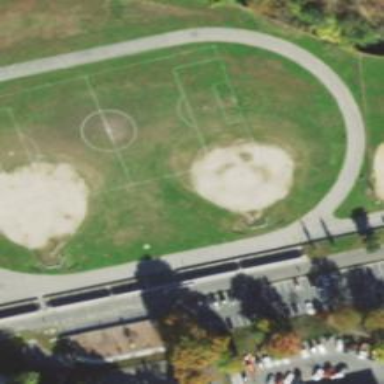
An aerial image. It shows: Athletic track located in leisure land area.